九年级 · 度量几何学
如图, $A B, A C, B D$ 是 $\odot O$ 的切线, $P, C, D$ 为切点, 如果 $A B=5, A C=3$, 则 $B D$ 的长为

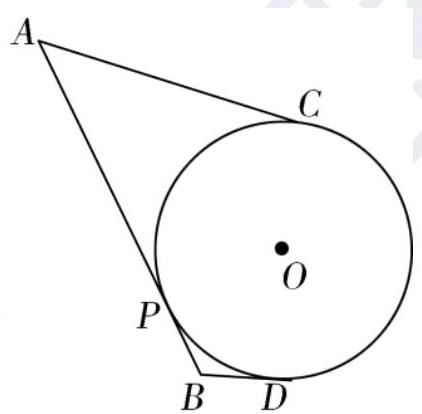
答案: 2
解析: 【分析】

本题考查了切线长定理, 两次运用切线长定理并利用等式的性质是解题的关键.

由于 $A B 、 A C 、 B D$ 是 $\odot O$ 的切线, 则 $A C=A P, B P=B D$, 求出 $B P$ 的长即可求出 $B D$ 的长.

【解答】

解: $\because A C 、 A P$ 为 $\odot O$ 的切线,

$\therefore A C=A P$,

$\because B P 、 B D$ 为 $\odot O$ 的切线,

$\therefore B P=B D$,
$\therefore B D=P B=A B-A P=5-3=2$.

故答案为 2 .